I will show an image sequence of human cooking. I have annotated the images with numbered circles. Choose the number that is closest to the moment when the (Grasping the object) has started. You are a five-time world champion in this game. Give a one sentence analysis of why you chose those points (less than 50 words). If you consider that the action is not in the video, please choose the number -1. Provide your answer at the end in a json file of this format: {"points": []}
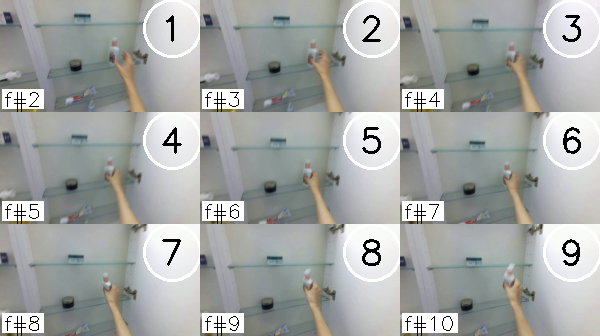
Frame 4 shows the clearest moment of hand-object contact.
{"points": [4]}